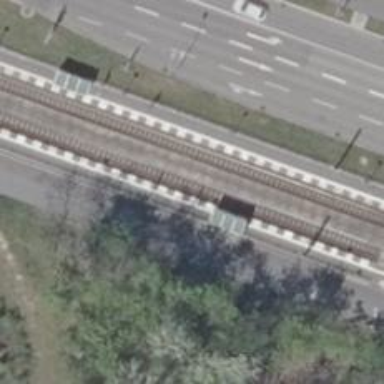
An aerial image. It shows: Tram stop.